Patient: sex F, age 60
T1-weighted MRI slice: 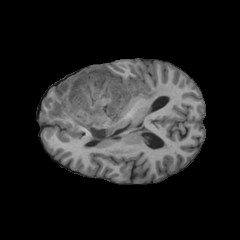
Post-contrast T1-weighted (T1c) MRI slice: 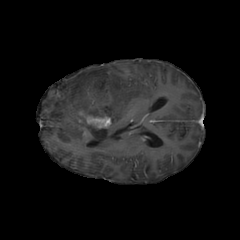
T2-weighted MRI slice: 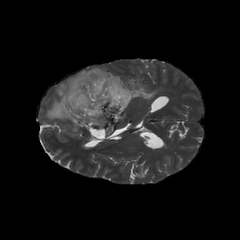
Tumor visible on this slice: yes
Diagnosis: Astrocytoma, IDH-mutant
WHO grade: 3